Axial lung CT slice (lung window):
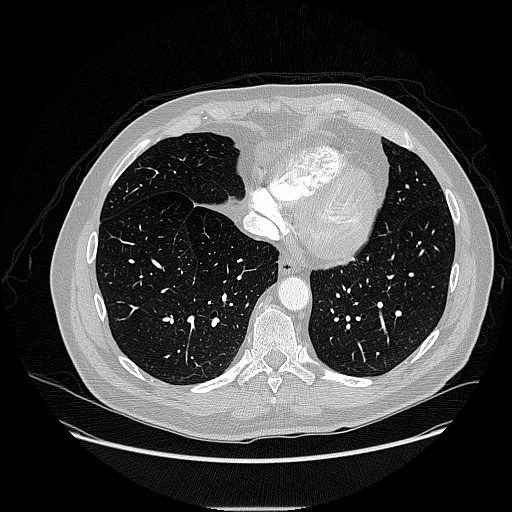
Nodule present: no